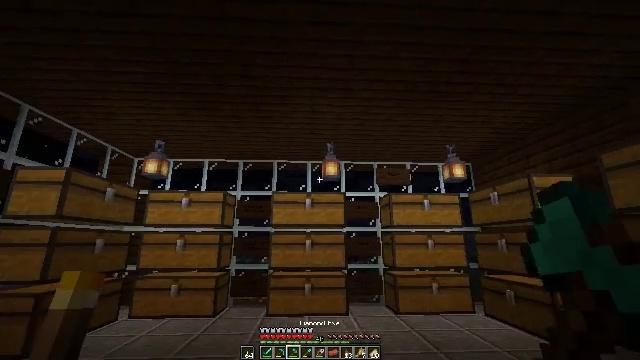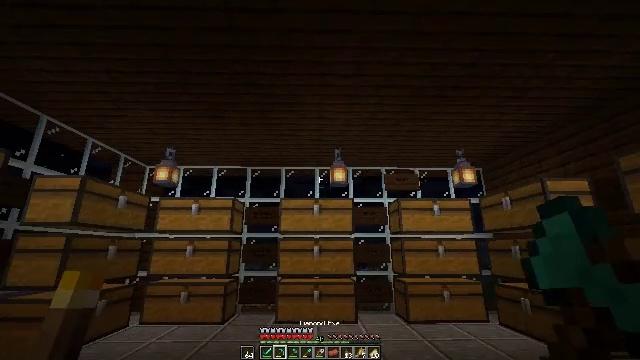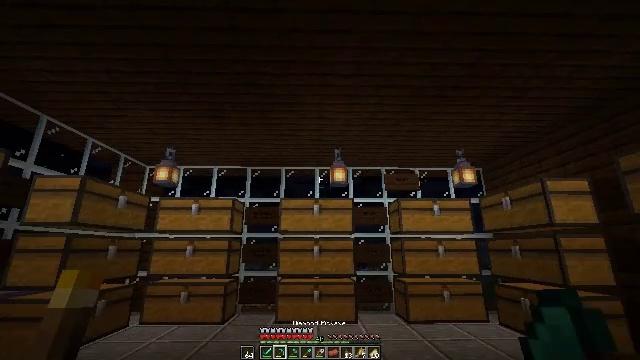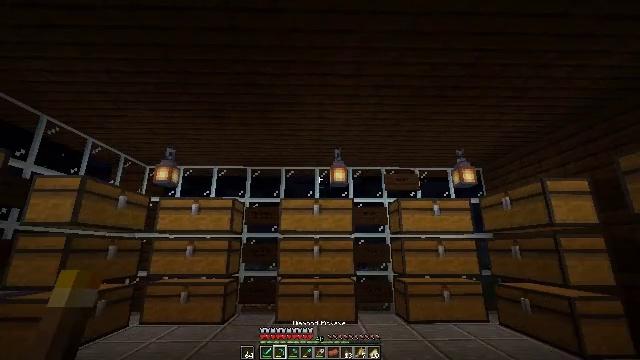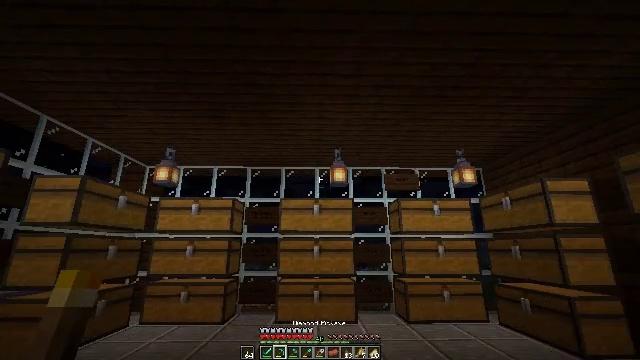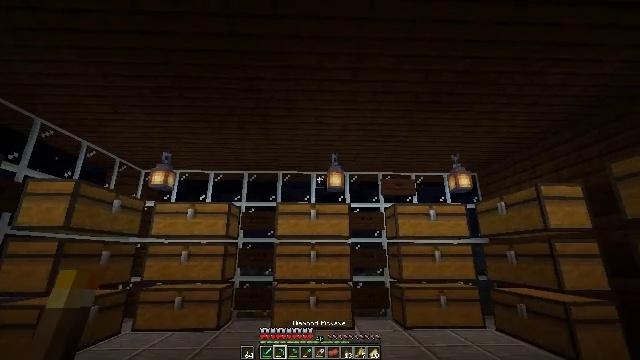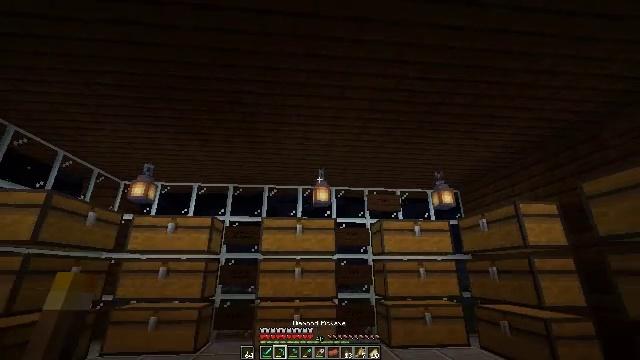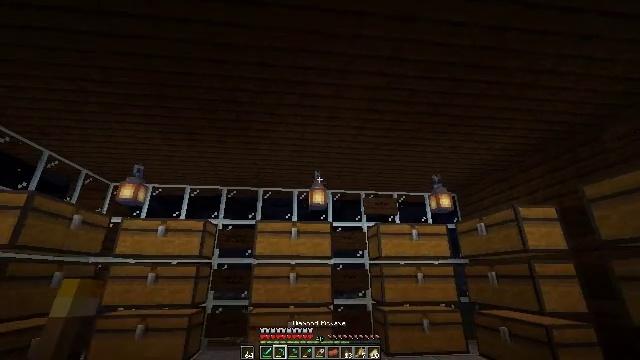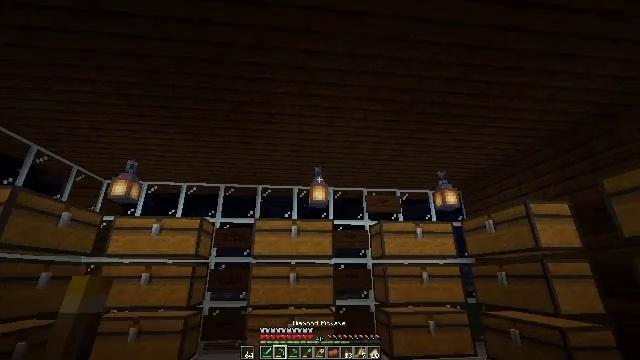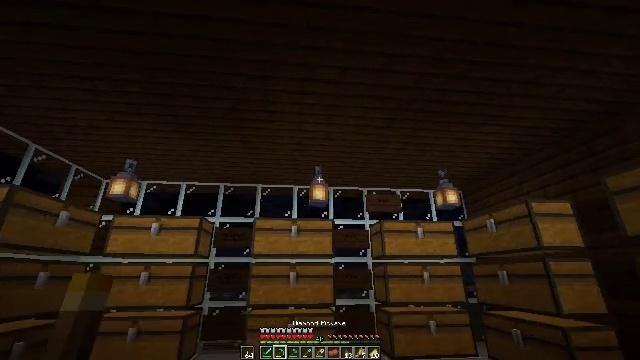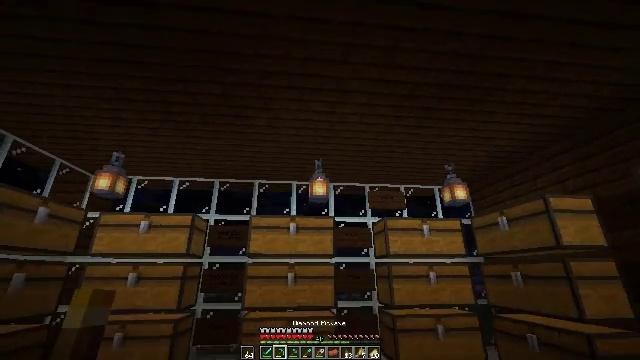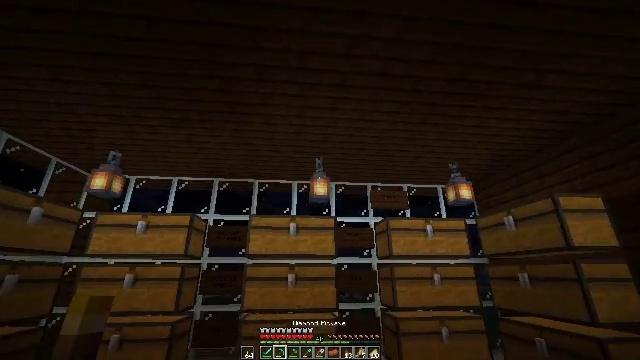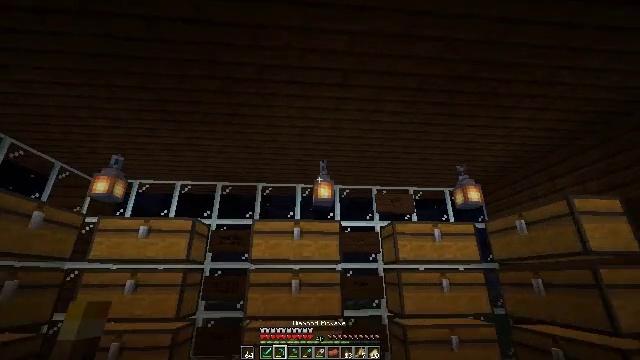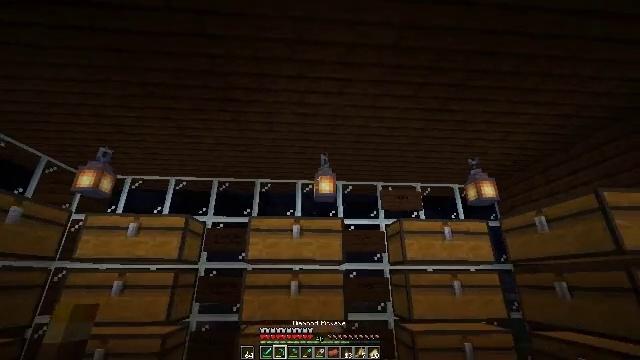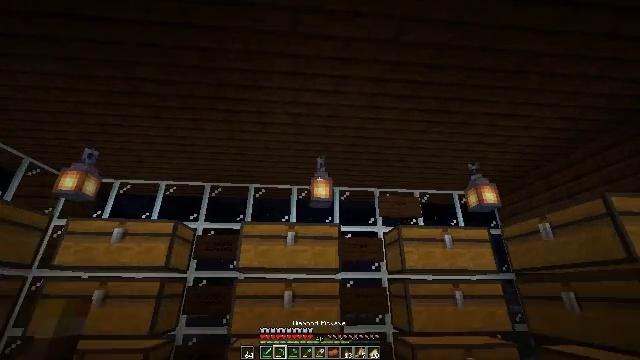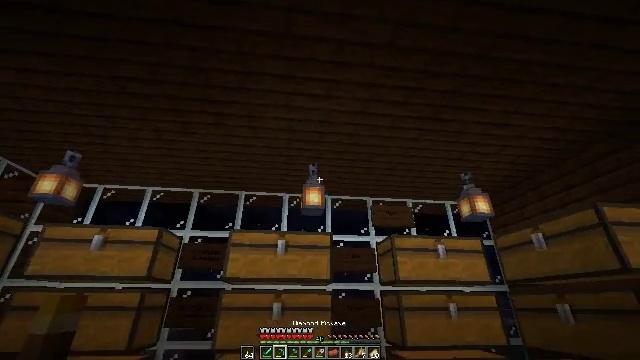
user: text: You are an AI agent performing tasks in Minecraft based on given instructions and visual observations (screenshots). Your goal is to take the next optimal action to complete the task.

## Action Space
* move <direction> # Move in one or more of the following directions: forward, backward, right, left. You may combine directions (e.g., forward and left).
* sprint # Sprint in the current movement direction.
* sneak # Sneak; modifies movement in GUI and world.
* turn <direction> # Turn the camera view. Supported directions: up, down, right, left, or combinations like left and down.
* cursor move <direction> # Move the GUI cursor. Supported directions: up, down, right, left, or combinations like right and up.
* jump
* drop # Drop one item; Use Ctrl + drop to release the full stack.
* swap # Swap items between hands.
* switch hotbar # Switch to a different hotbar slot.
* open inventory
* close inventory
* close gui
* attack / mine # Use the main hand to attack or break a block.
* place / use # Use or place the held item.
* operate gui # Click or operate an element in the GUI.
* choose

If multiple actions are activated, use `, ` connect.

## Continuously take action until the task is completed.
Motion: motion action
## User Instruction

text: Attack the lantern to recycle it.
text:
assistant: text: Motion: turn left and up, switch to hotbar 2
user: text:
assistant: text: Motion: switch to hotbar 2
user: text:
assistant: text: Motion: switch to hotbar 2
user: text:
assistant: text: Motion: no_op
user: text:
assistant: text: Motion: turn up
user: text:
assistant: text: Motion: move forward, turn right and up
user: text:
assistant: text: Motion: move forward, turn right
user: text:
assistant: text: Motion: move forward
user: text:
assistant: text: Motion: move forward, attack / mine
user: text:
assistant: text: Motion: move forward, attack / mine
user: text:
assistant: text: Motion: move forward, attack / mine
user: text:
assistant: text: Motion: move forward, turn left and up, attack / mine
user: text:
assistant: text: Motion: move forward, attack / mine
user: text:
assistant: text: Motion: move forward, turn up, attack / mine
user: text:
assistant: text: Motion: move forward, turn right and up, attack / mine
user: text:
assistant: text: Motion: move forward, attack / mine
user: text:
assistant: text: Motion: move forward, turn up, attack / mine
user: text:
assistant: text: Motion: move forward, turn up, attack / mine
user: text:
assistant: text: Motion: move forward, turn left and up, attack / mine
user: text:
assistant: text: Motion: move forward, turn up, attack / mine
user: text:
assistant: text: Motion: move forward, turn up, attack / mine
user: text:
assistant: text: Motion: move forward, turn up, attack / mine
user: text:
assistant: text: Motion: move forward, turn up, attack / mine
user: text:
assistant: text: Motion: move forward, attack / mine
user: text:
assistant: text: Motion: attack / mine
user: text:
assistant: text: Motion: attack / mine
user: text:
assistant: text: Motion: attack / mine
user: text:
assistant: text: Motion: attack / mine
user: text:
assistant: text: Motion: attack / mine
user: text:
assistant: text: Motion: attack / mine